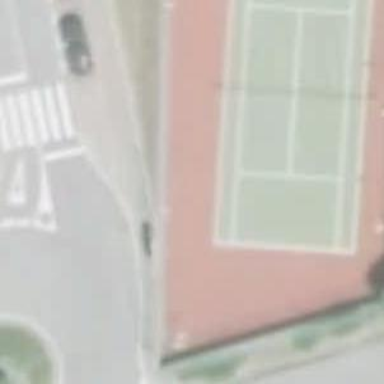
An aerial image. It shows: Concrete tennis court on leisure land pitch.